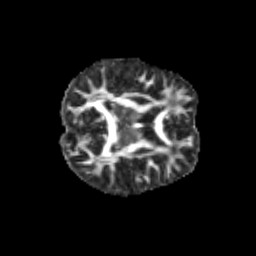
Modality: FA
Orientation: axial
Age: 11
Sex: female
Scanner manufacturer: siemens
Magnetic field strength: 3 T
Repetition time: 3.8 s
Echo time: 0.07 s